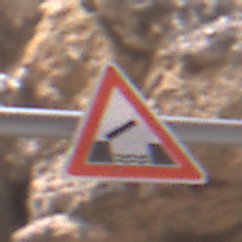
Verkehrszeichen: BeweglicheBruecke
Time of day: Midday
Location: Outdoor (Urban)
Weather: PartlyCloudy
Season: NotSpecified
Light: Natural